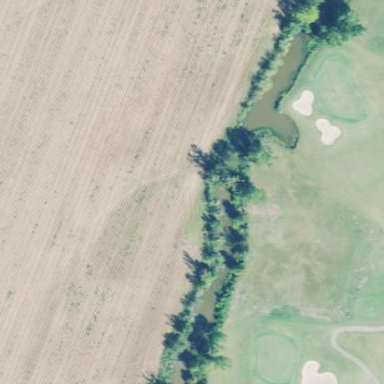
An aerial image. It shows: Golf rough area.